九年级 · 解析几何
筒车是我国古代发明的一种水利灌溉工具, 明朝科学家徐光启在 侬政全书》中用图画描绘了筒车的工作原理, 如图 1 . 筒车盛水桶的运行轨道是以轴心 $O$ 为圆心的圆, 如图 2 . 已知圆心 $O$ 在水面上方, 且 $\odot O$ 被水面截得的弦 $A B$ 长为 6 米, $\odot O$ 半径长为 4 米. 若点 $C$ 为运行轨道的最低点, 则点 $C$ 到弦 $A B$ 所在直线的距离是 $(\quad)$

图1

图2

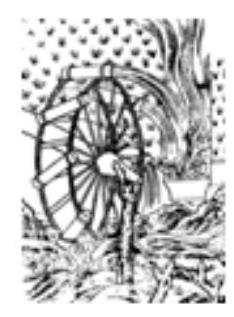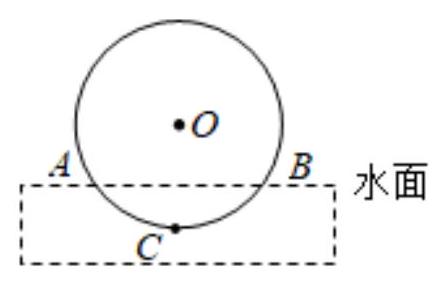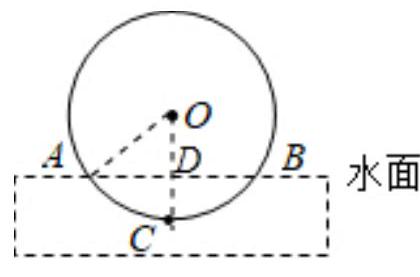
A. 1 米
B. $(4-\sqrt{7})$ 米
C. 2 米
D. $(4+\sqrt{7})$ 米

答案: B
解析: 【分析】

连接 $O C$ 交 $A B$ 于点 $D$, 连接 $O A$, 根据垂径定理得到 $A D=\frac{1}{2} A B$, 根据勾股定理求出 $O D$, 结合图形计算,得到答案.

本题考查的是垂径定理的应用, 掌握垂直于弦的直径平分这条弦是解题的关键.

【解答】

解: 连接 $O C$ 交 $A B$ 于点 $D$, 连接 $O A$,

图2

$\because$ 点 $C$ 为运行轨道的最低点,

$\therefore O C \perp A B$,

$\therefore A D=\frac{1}{2} A B=3$ (米),

在Rt $\triangle O A D$ 中, $O D=\sqrt{O A^{2}-A D^{2}}=\sqrt{4^{2}-3^{2}}=\sqrt{7}$ (米),

$\therefore$ 点 $C$ 到弦 $A B$ 所在直线的距离 $C D=O C-O D=(4-\sqrt{7})$ 米,

故选: $B$.